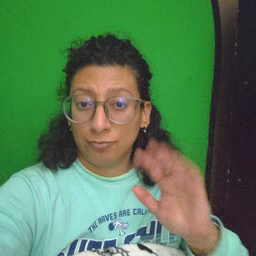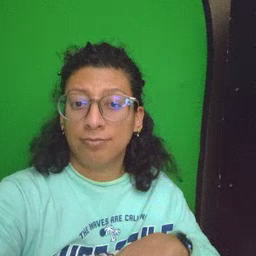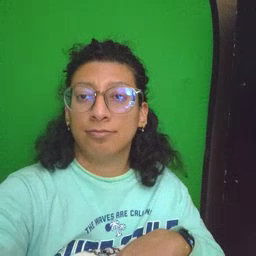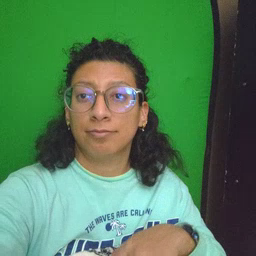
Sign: hair